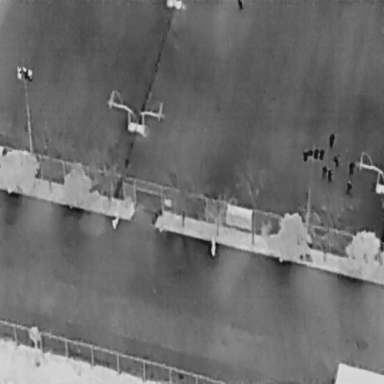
There are 11 People in the infrared image.